Current action and preconditions to check: trajectory_clear

Your task: For each precondition in the list above, predict whether it will hold at this action.

Consider the current scene as observed from the mobile robot's camera, and analyze the predicted future states of all dynamic agents (e.g., people, animals, vehicles, or any moving entities) within the NEXT SECOND.

IMPORTANT: Only answer "very likely" if you are absolutely certain—based on strong, clear evidence—that a dynamic agent will violate the precondition in the predicted future state. Do NOT answer "very likely" for unlikely, ambiguous, or low-probability risks.

Ask yourself for each precondition: Is there a high probability, with clear and convincing evidence, that the predicted future states of any dynamic agent will interfere with the predicted future state of the currently executing action within the NEXT SECOND, causing that precondition to fail?

Assess the risk level based on these predictions. Use "likely" or "very likely" if motions create a clear risk of interference.

Use "neutral" or "improbable" if agents are nearby but their predicted paths are clearly diverging or non-conflicting.

Failure Risk Categories: "very improbable", "improbable", "neutral", "likely", "very likely"

Answer Format: Output ONLY the probability_of_failure value from these categories: "very improbable", "improbable", "neutral", "likely", "very likely"

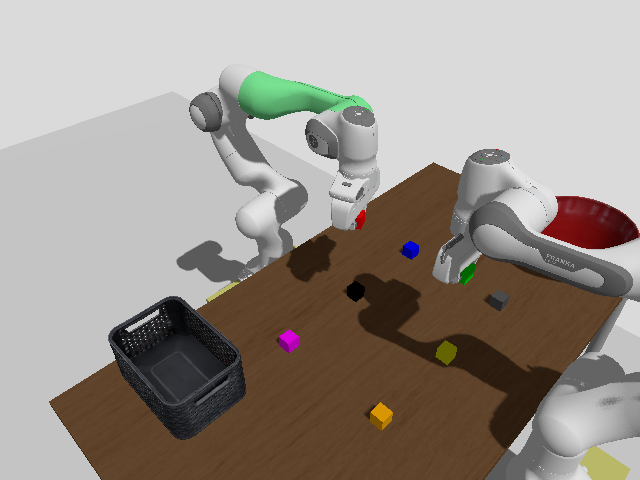

Answer: very improbable